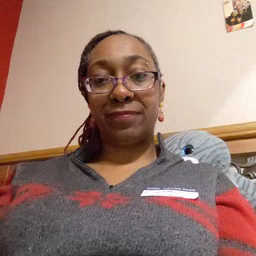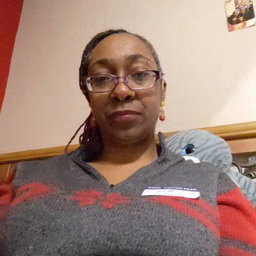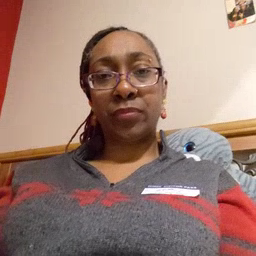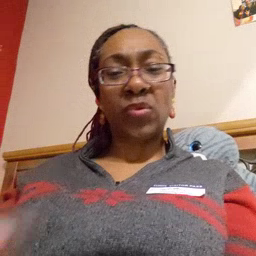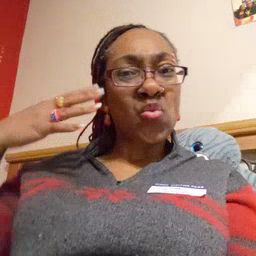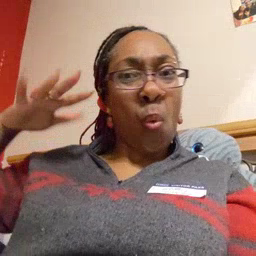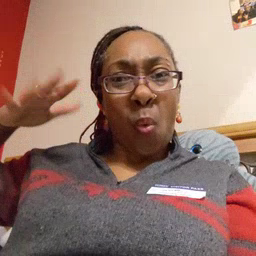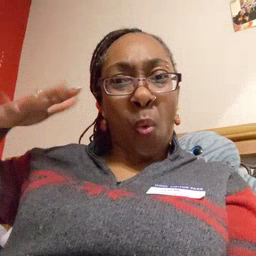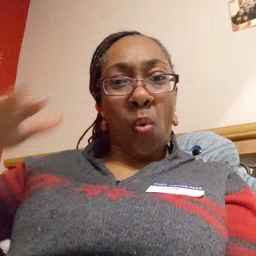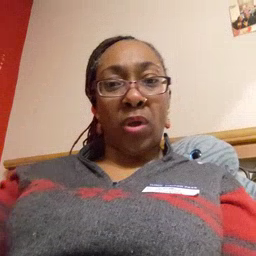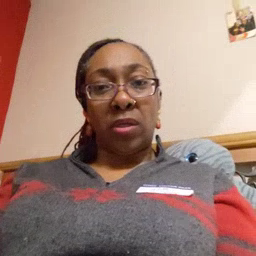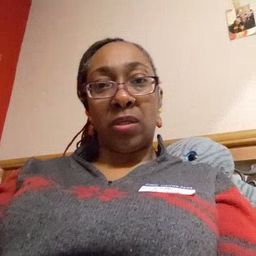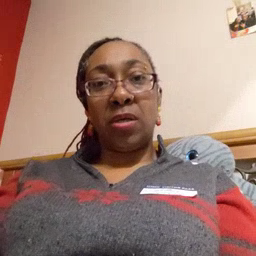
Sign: noisy